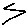
Label: zigzag